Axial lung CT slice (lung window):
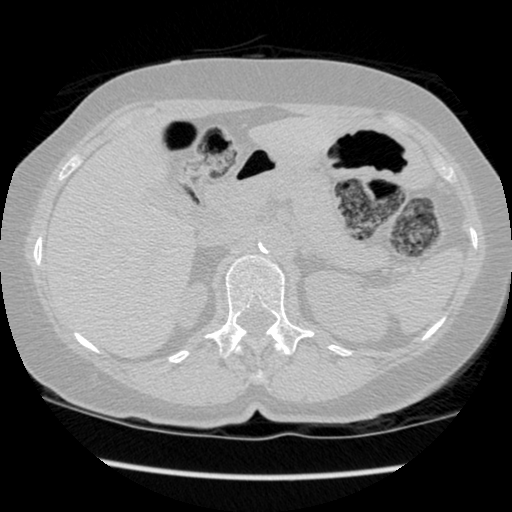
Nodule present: no